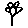
Label: flower